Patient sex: M
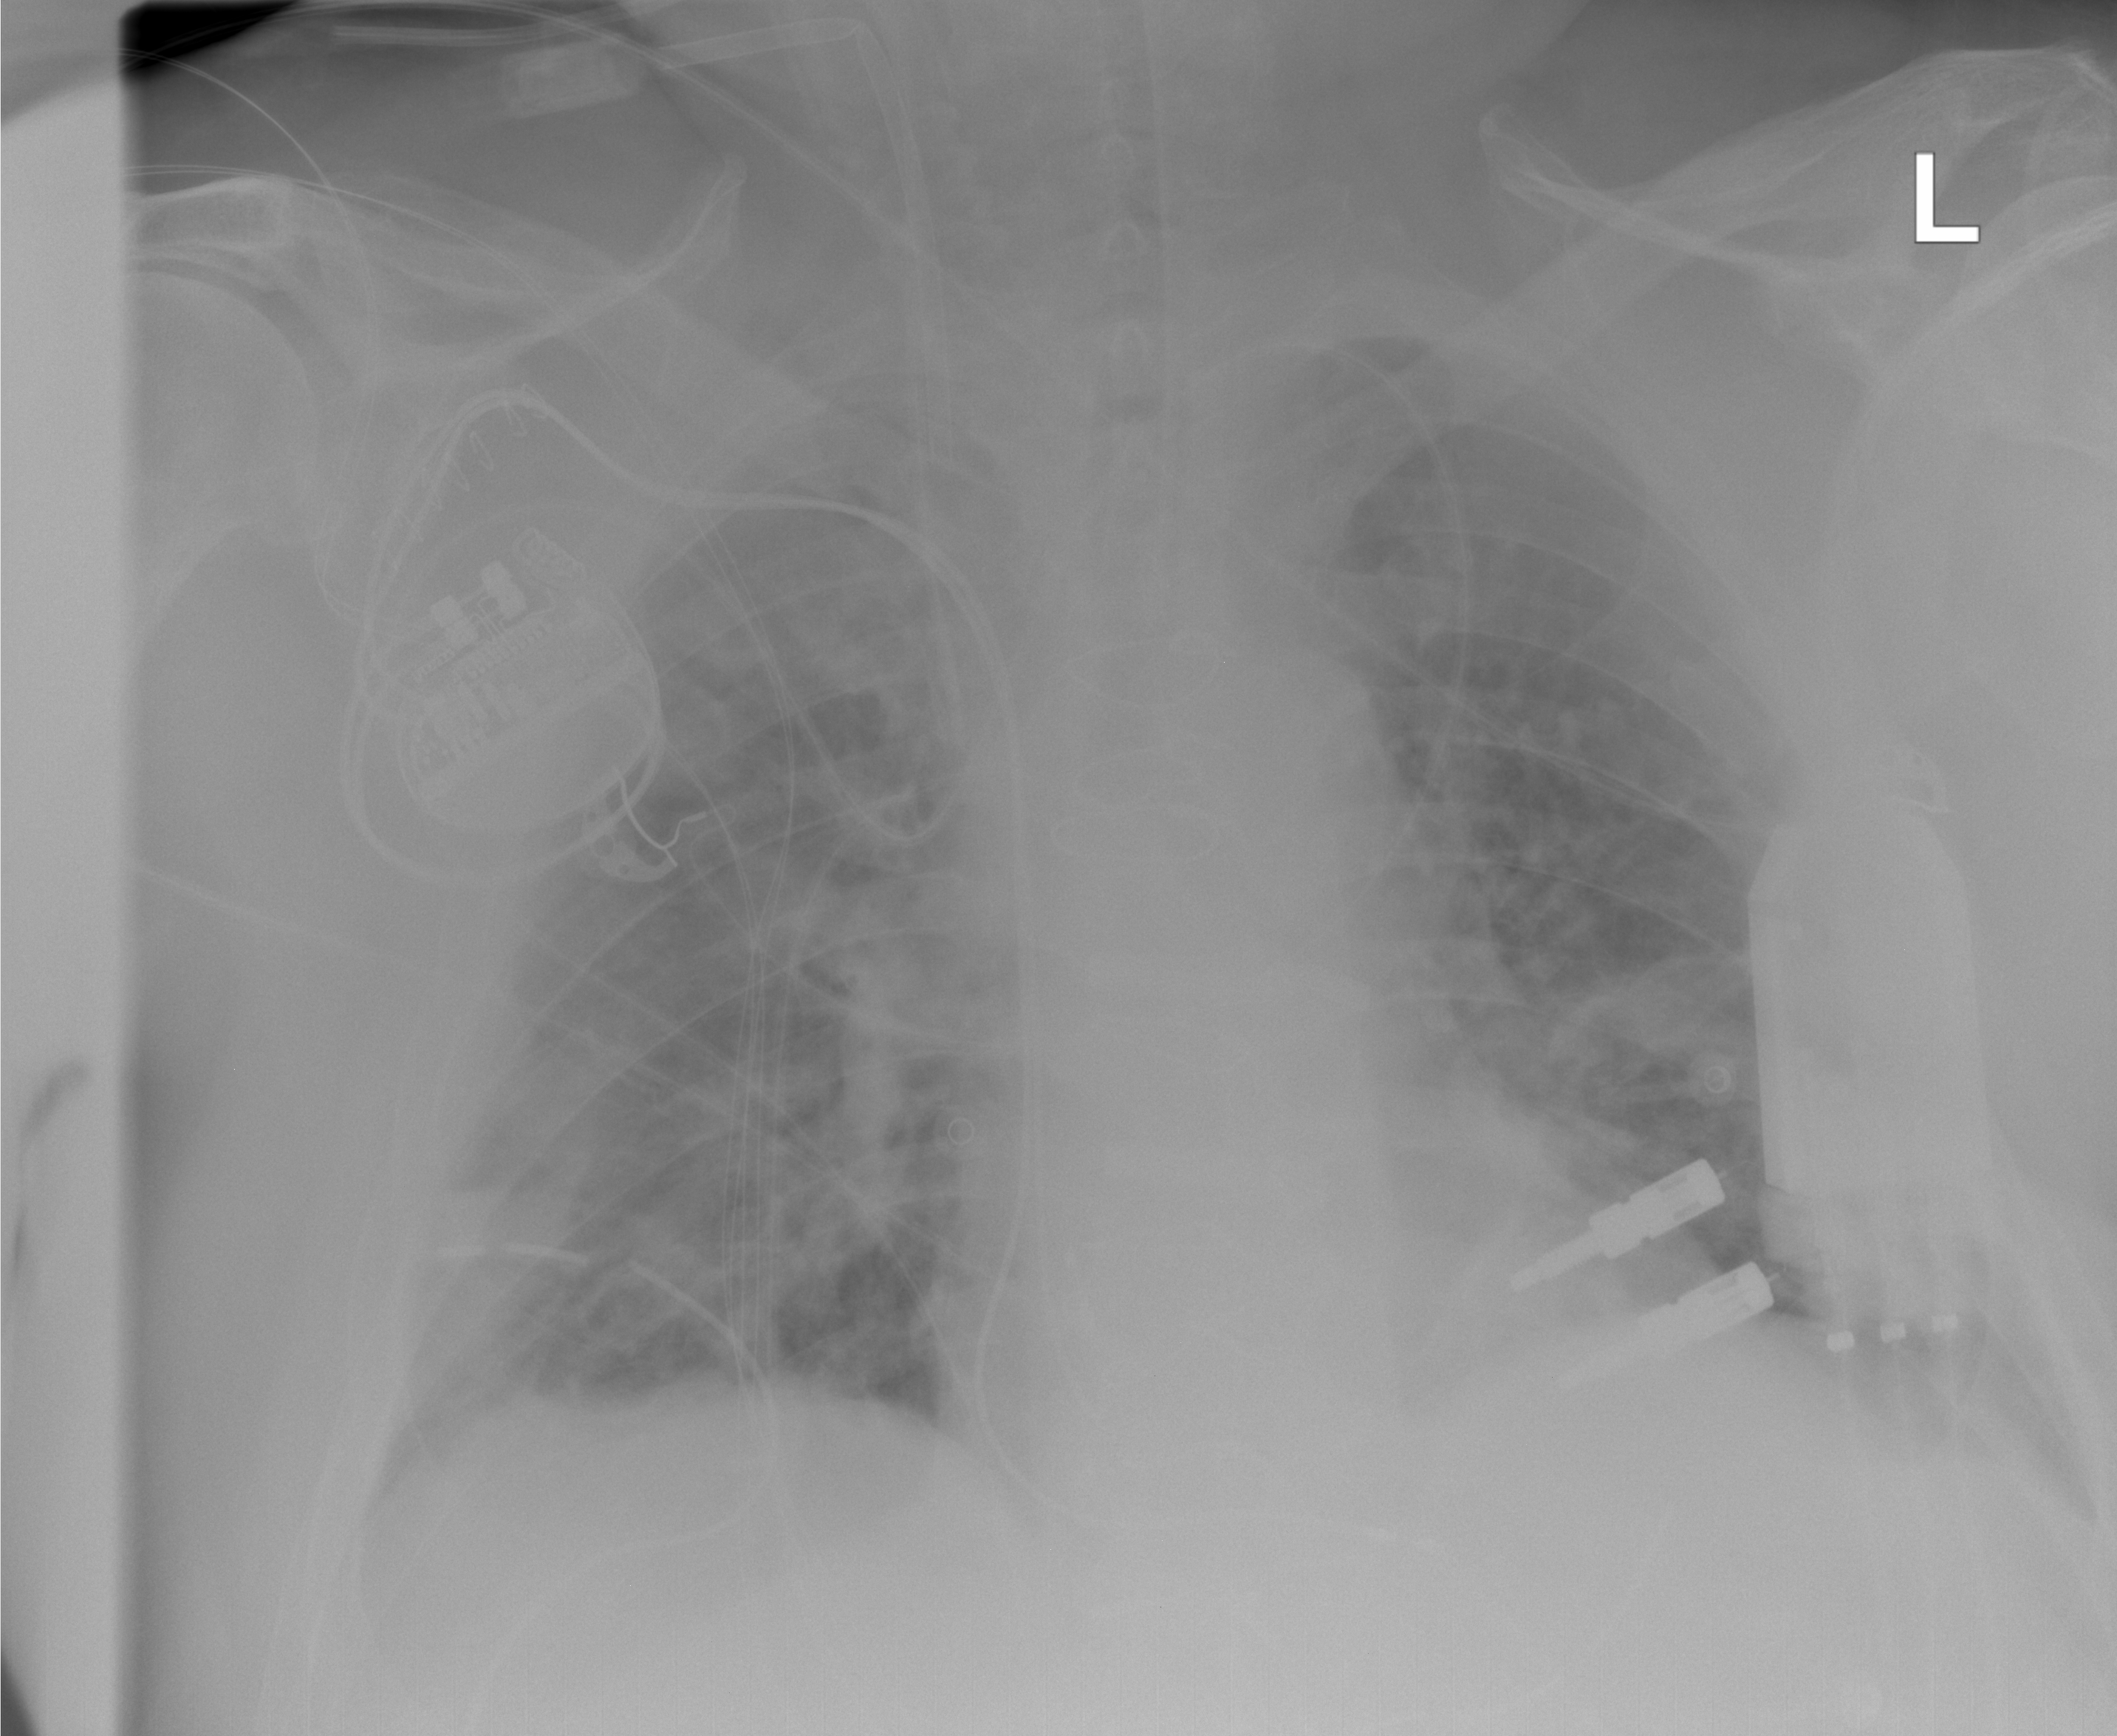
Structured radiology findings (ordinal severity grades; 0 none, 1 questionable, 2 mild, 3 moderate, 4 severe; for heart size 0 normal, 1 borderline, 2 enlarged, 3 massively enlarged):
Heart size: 0
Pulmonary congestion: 2
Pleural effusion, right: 0
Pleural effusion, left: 0
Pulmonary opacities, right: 0
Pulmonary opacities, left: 0
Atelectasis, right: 2
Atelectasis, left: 0